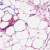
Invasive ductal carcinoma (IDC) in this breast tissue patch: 0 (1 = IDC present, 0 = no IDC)